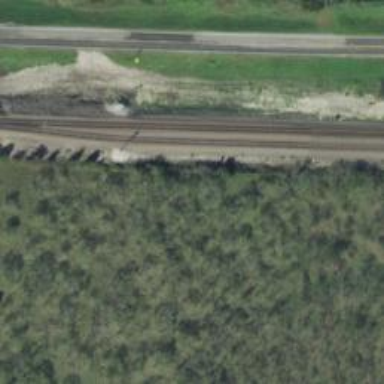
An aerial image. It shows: Railway siding for service.